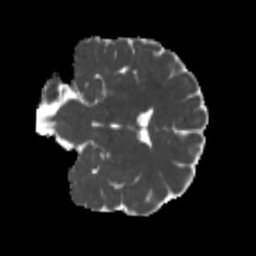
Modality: MD
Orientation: coronal
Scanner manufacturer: siemens
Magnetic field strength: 3 T
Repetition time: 4 s
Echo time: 0.0594 s